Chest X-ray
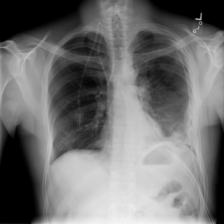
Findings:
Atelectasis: negative
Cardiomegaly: negative
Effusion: negative
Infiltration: negative
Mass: negative
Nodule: negative
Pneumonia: negative
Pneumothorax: positive
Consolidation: negative
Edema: negative
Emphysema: negative
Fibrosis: negative
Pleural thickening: negative
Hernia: negative